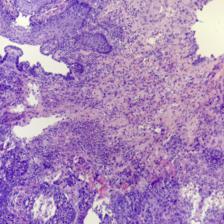
Diagnosis: OSCC